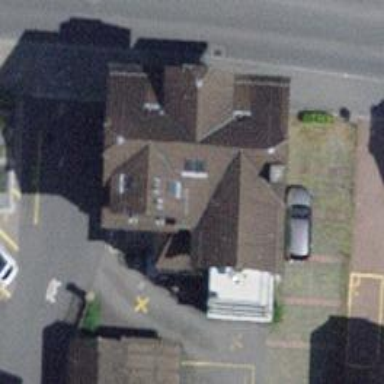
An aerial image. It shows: Convenience shop.